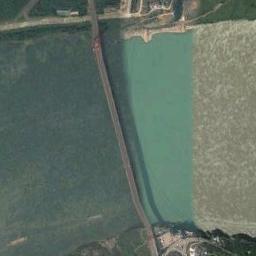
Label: bridge